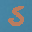
Label: 5